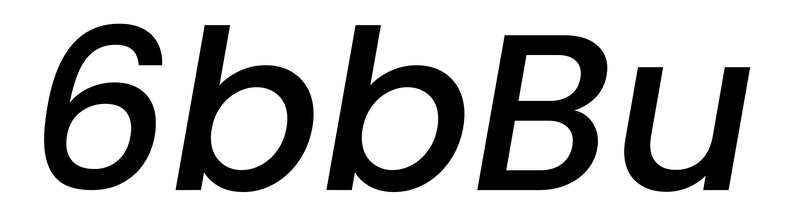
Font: Poppins-MediumItalic